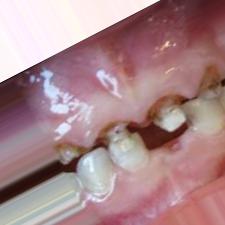
Condition: Caries